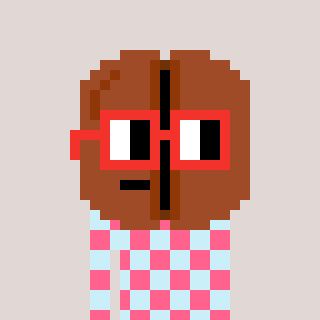
a pixel art character with square red glasses, a coffeebean-shaped head and a cold-colored body on a warm background